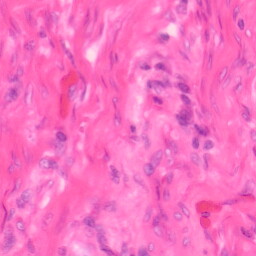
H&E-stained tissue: Colon